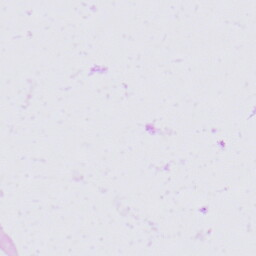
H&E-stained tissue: Prostate